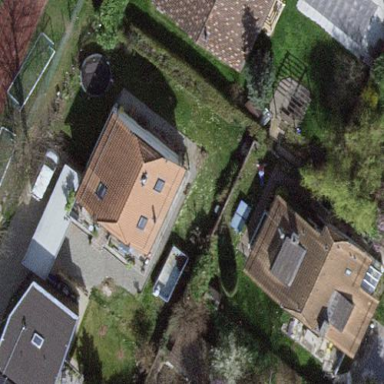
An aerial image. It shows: Garden enclosed by fence.